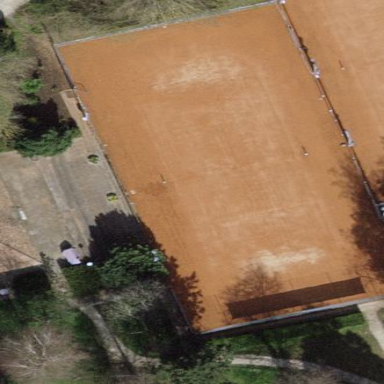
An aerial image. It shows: Tennis court on the leisure land pitch.